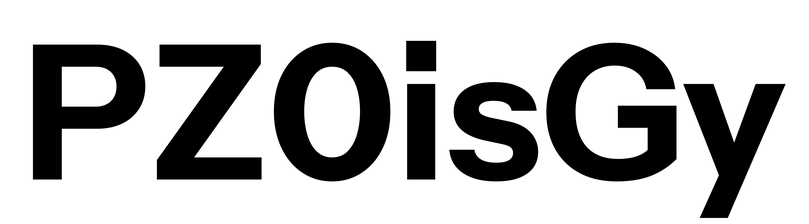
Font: InstrumentSans_Bold